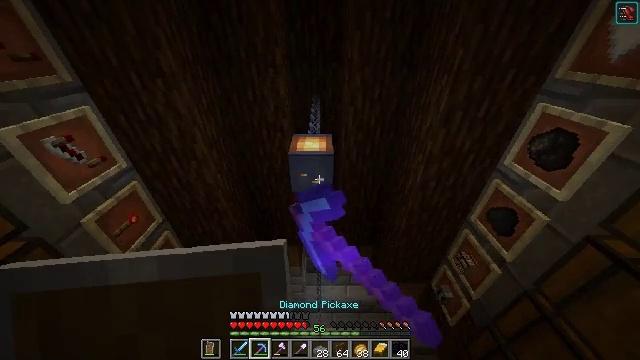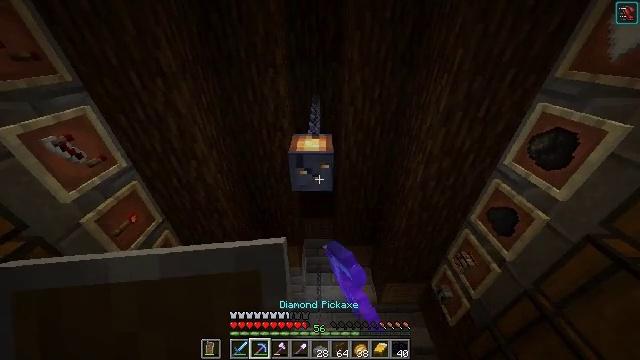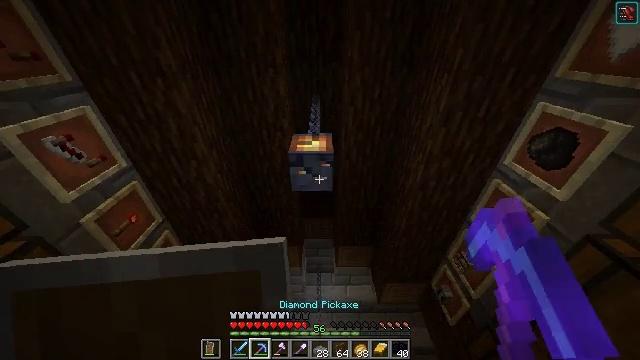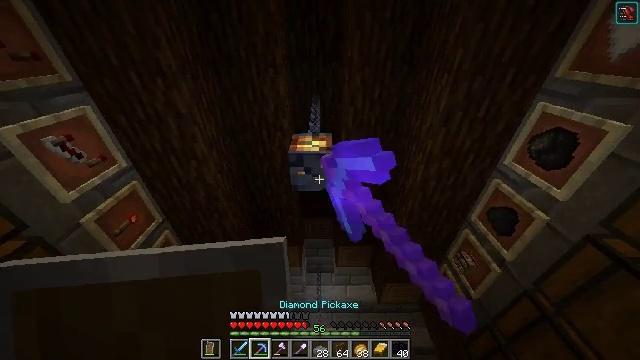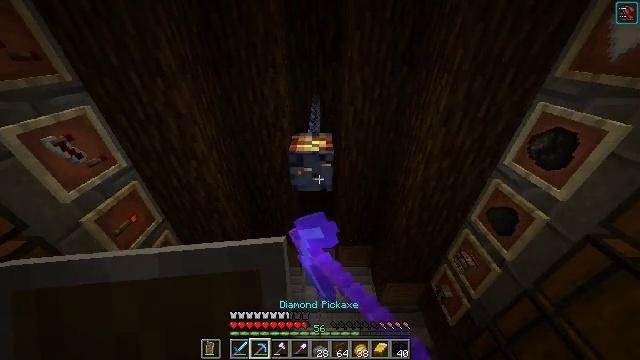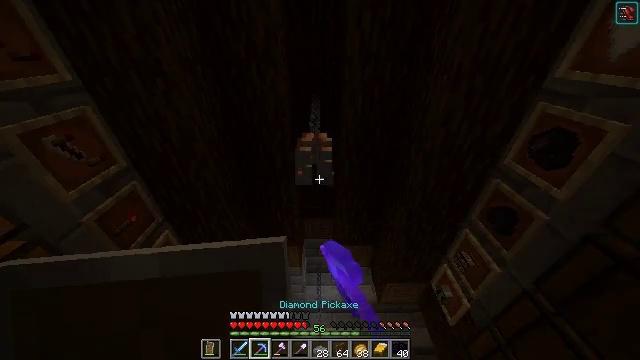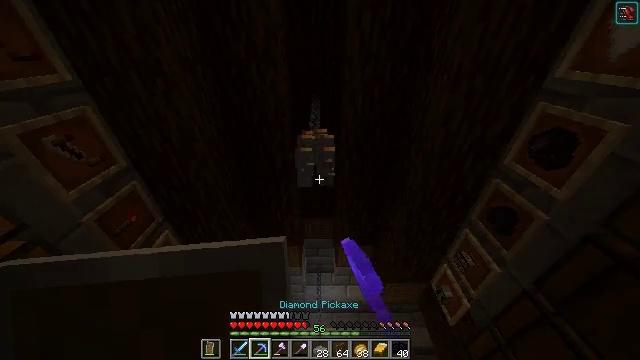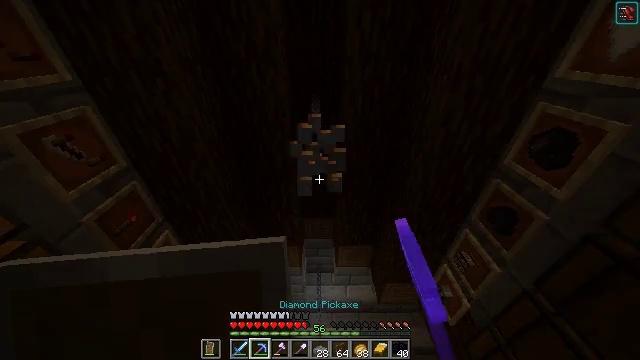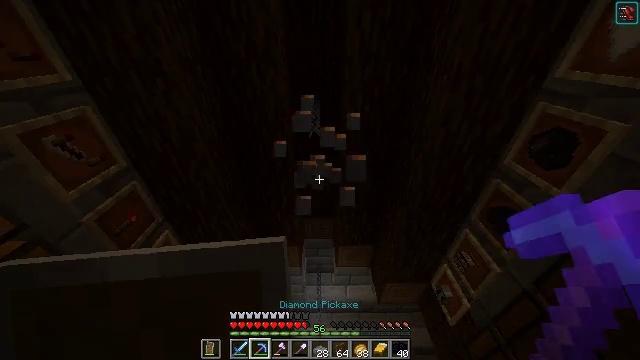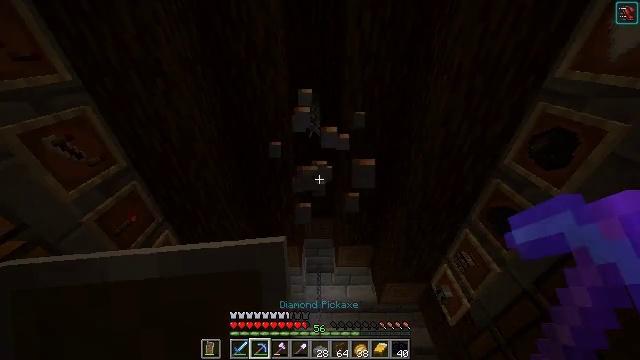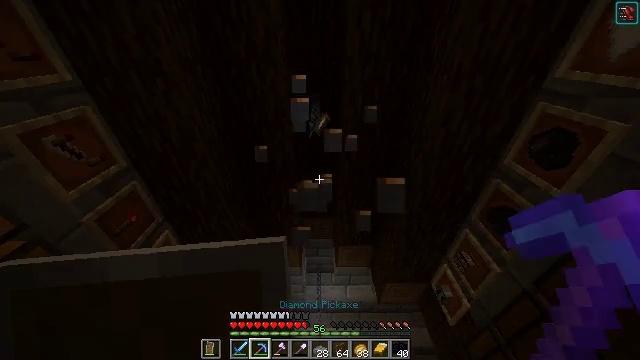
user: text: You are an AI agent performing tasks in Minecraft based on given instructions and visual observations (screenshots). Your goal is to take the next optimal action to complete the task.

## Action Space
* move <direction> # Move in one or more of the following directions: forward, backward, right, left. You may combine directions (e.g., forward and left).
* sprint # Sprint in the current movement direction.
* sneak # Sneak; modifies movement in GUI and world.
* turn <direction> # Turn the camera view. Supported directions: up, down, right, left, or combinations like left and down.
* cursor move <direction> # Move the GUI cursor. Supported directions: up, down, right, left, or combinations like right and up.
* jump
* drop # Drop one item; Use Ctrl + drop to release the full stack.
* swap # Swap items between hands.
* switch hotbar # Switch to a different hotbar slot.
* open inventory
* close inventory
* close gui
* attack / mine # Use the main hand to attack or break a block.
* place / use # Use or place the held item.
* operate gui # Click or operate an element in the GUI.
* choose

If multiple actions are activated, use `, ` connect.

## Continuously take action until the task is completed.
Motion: motion action
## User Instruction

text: Left-click to mine the lantern.
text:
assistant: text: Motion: attack / mine
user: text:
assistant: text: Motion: attack / mine
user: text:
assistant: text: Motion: attack / mine
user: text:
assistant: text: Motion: attack / mine
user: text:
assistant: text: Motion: attack / mine
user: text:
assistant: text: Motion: attack / mine
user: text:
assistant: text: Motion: attack / mine
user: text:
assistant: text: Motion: no_op
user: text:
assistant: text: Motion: no_op
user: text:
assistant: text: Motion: no_op
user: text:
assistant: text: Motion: no_op